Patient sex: M
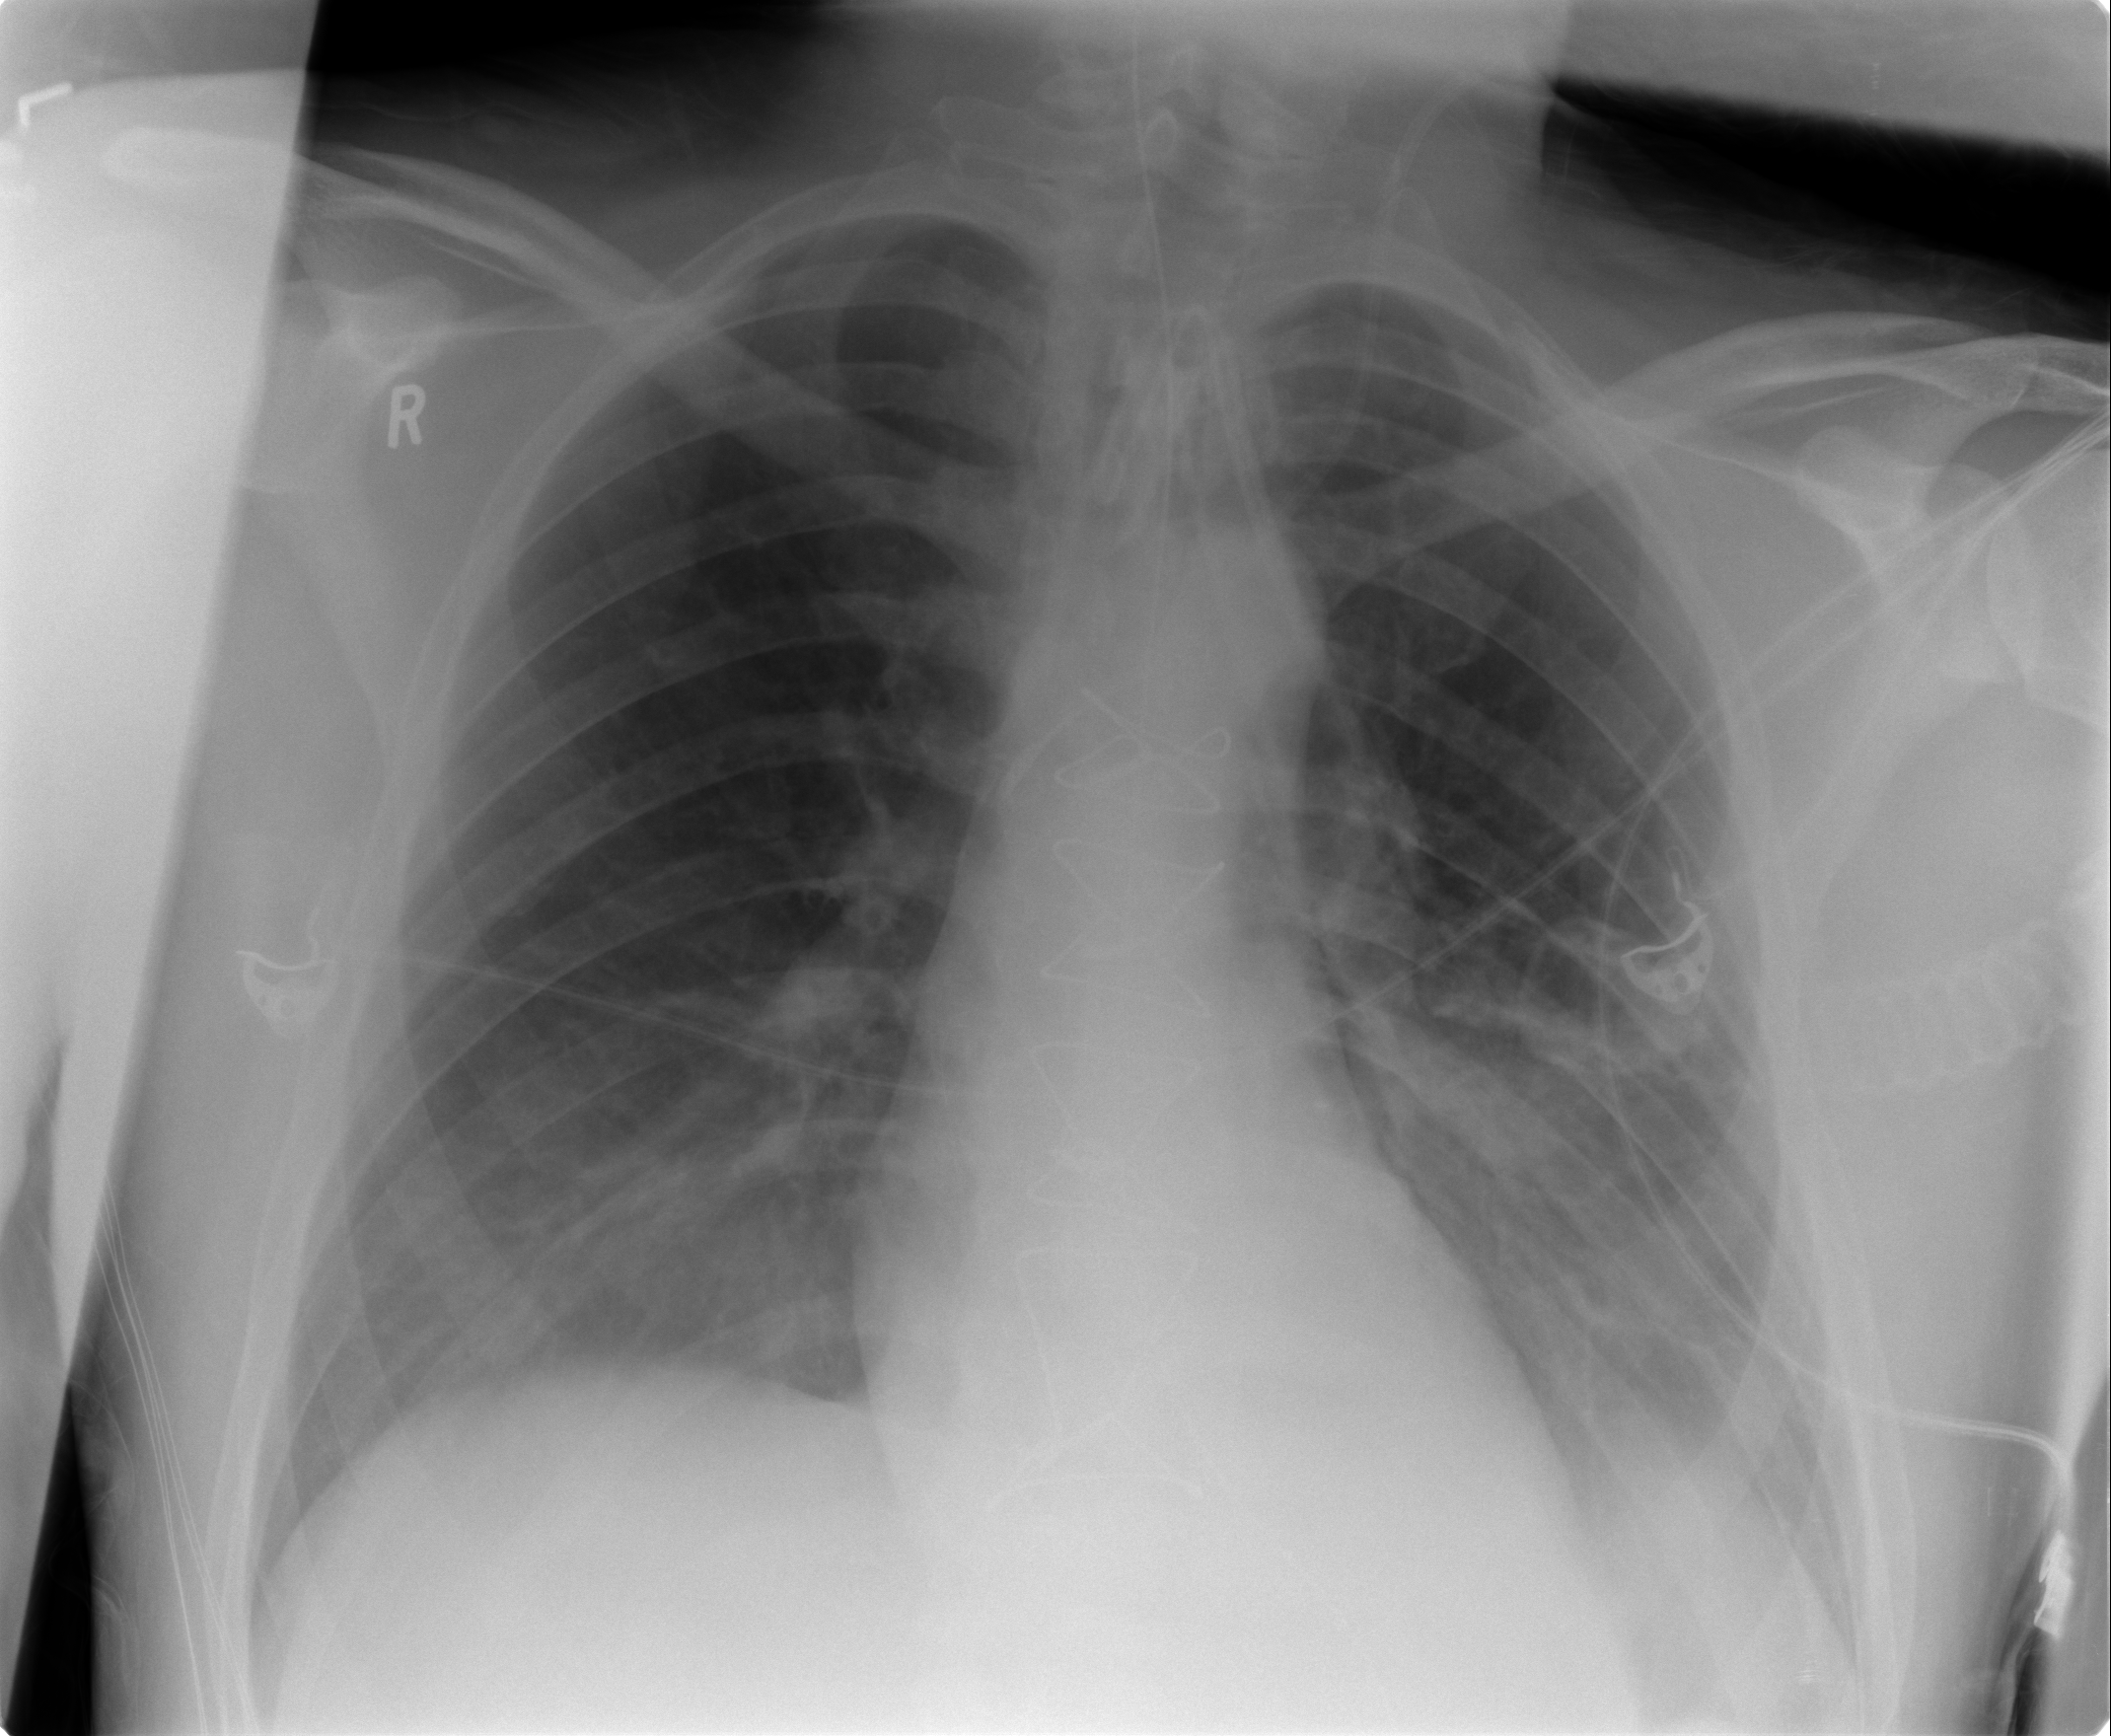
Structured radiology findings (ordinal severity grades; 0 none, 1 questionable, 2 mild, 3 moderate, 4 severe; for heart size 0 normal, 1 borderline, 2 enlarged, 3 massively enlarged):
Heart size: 0
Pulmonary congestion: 2
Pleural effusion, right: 0
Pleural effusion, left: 2
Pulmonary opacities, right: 1
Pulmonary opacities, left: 2
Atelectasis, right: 2
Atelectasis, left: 2